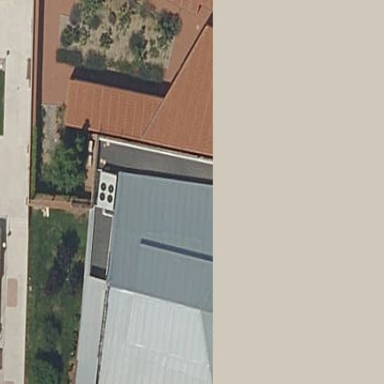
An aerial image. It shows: Building that serves as library.